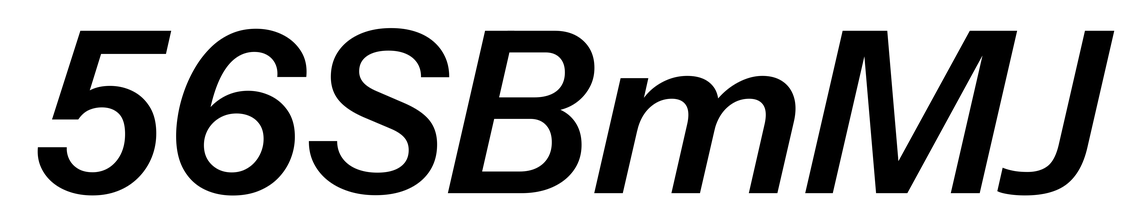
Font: InstrumentSans-Italic_SemiBold_Italic